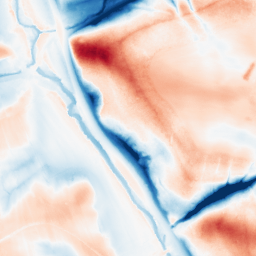
Category: classical
Decomposition family: gaussian_anisotropic
Decomposition parameters: sigma_x: 10
sigma_y: 20
Upsampling method: bspline
Upsampling parameters: scale: 8
Upsampling scale: 8